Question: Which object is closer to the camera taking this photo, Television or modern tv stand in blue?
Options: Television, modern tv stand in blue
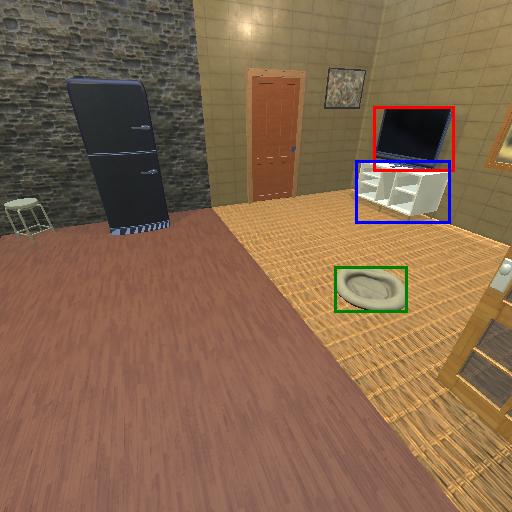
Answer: Television